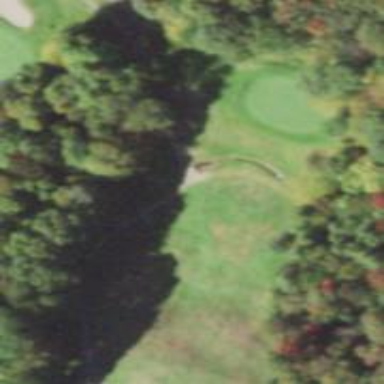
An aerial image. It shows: Golf cartpath that is also road path.